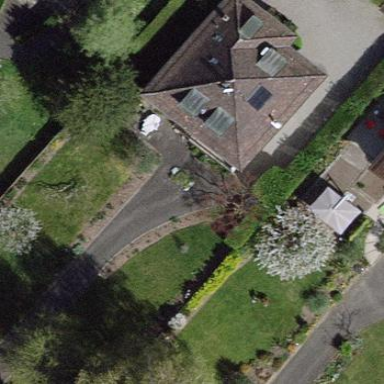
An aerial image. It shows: Garden surrounded by fence.